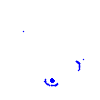
Particle: kaon